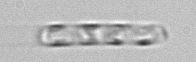
Label: Dactyliosolen_fragilissimus